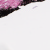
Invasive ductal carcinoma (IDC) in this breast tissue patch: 0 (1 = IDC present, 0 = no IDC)